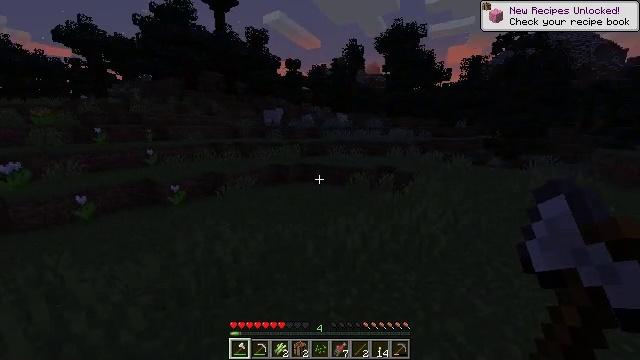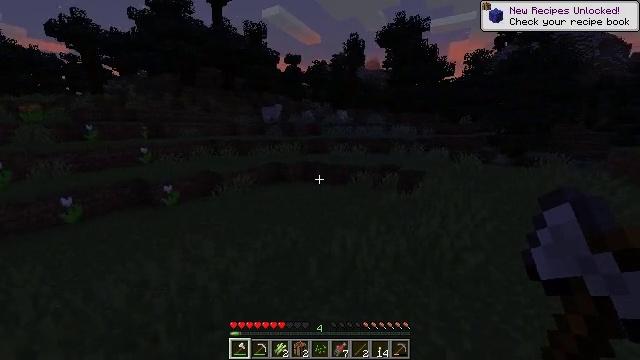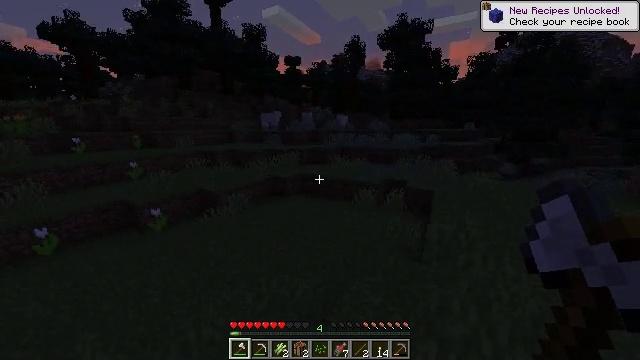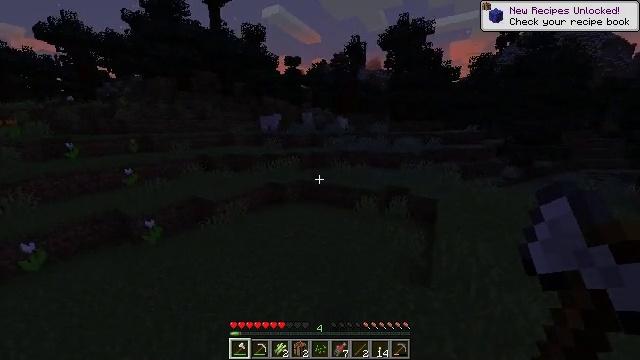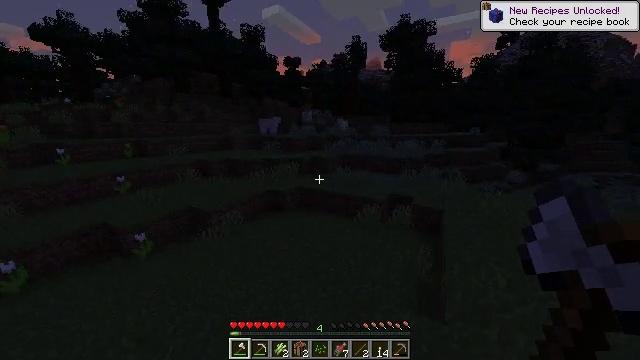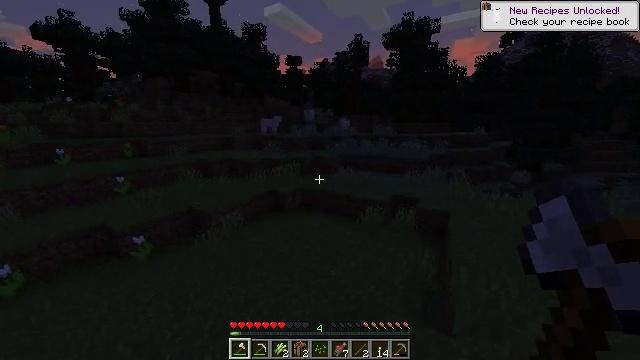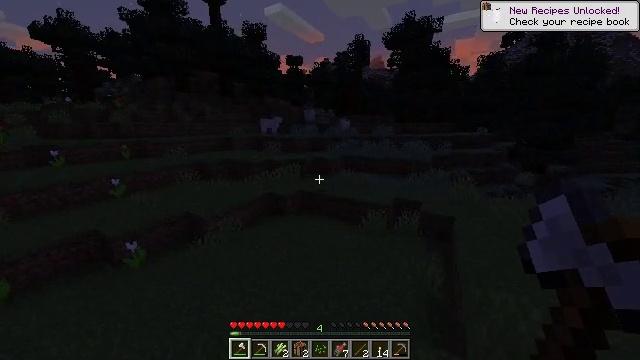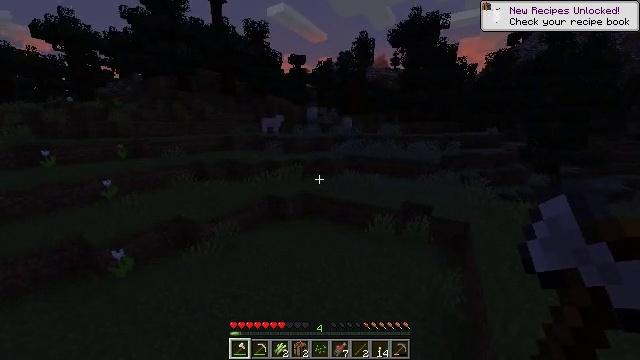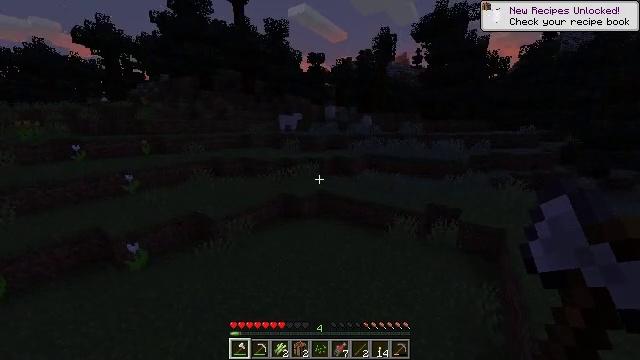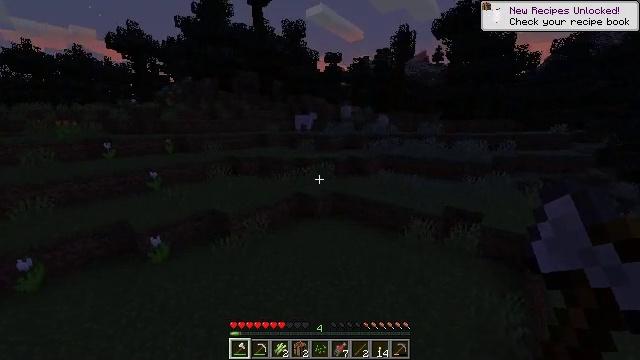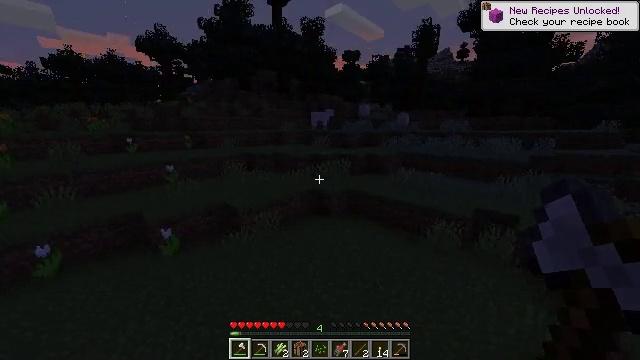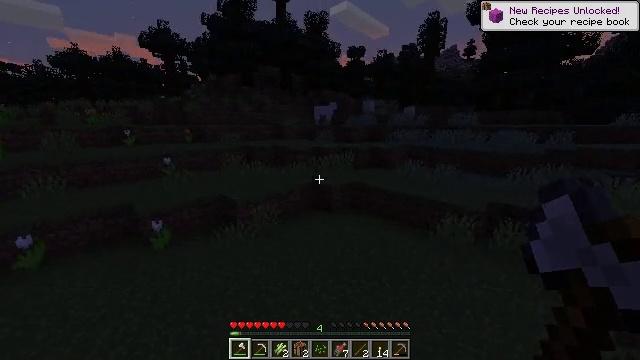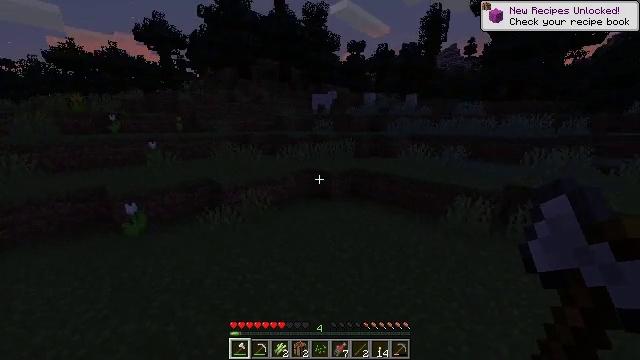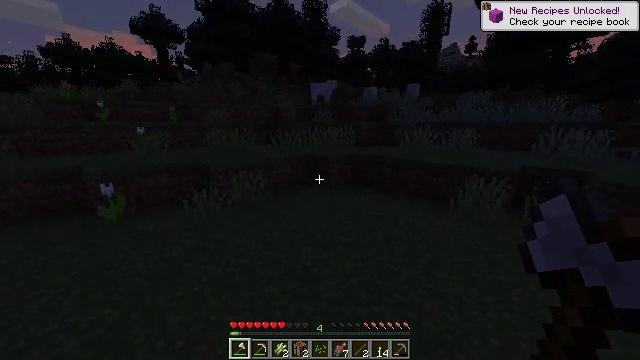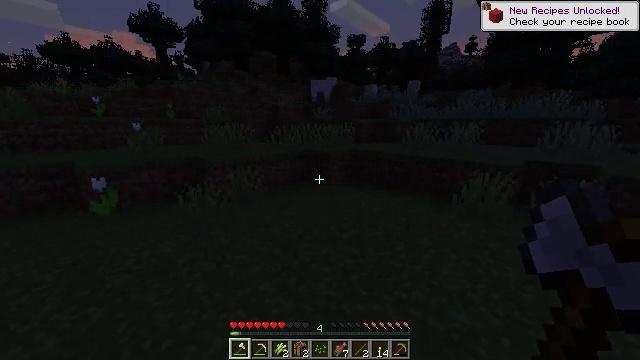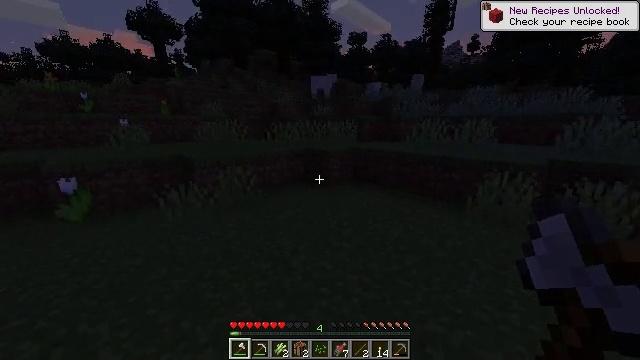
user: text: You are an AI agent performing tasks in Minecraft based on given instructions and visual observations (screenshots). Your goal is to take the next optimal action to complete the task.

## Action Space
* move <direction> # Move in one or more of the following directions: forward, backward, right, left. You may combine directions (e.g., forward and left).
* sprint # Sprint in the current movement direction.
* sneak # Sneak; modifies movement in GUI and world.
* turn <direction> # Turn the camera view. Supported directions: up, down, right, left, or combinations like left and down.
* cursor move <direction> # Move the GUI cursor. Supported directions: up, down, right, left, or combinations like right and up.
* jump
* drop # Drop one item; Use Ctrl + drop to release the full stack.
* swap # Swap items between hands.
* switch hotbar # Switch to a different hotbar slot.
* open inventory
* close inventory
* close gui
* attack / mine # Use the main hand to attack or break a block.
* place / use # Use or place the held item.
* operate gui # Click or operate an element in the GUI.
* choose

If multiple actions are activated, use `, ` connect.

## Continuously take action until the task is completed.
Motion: motion action
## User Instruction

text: Hunt a sheep.
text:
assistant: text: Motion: move forward, sprint, jump
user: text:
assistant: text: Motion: move forward, sprint, jump
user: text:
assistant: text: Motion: move forward, sprint, jump
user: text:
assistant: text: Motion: move forward, sprint, jump
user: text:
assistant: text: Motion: move forward, sprint, jump
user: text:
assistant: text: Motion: move forward, sprint, jump
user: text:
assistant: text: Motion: move forward, sprint, jump
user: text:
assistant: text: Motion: move forward, sprint, turn left, jump
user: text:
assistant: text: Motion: move forward, sprint, turn left, jump
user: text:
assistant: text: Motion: move forward, sprint, turn left, jump
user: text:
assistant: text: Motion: move forward, sprint, turn left, jump
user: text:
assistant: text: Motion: move forward, sprint, jump
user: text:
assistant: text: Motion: move forward, sprint, jump
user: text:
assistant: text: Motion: move forward, sprint, jump
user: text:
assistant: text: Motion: move forward, sprint
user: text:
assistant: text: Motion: move forward, sprint
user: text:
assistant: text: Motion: move forward, sprint
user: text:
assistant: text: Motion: move forward, sprint
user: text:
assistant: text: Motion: move forward, sprint
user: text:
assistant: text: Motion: move forward, sprint
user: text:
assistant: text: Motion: move forward, sprint
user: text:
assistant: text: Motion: move forward, sprint
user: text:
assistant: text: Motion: move forward, sprint
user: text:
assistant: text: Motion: move forward, sprint
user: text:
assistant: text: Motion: move forward, sprint
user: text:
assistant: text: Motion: move forward, sprint
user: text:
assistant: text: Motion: move forward, sprint
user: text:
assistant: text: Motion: move forward, sprint
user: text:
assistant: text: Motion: move forward, sprint
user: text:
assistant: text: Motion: move forward, sprint, jump